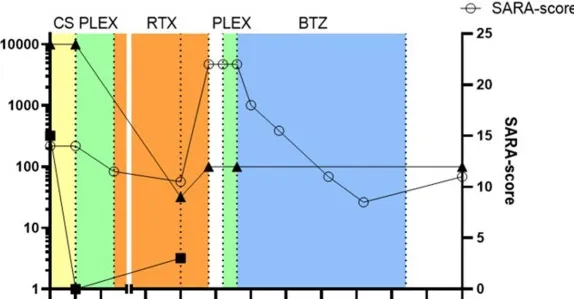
The clinical course of the patient at different time-points with corresponding treatment regimens, SARA-score values, and antibody titer ratio in both CSF and serum is depicted (C). CS, corticosteroids; RTX, rituximab; PLEX, plasma exchange; BTZ, bortezomib.
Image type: pathology (immunostaining)